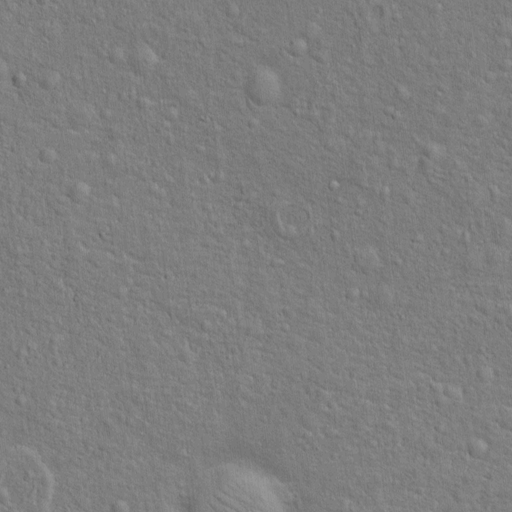
Classes present: Background